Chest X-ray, AP view. Patient: 72 years old, sex F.
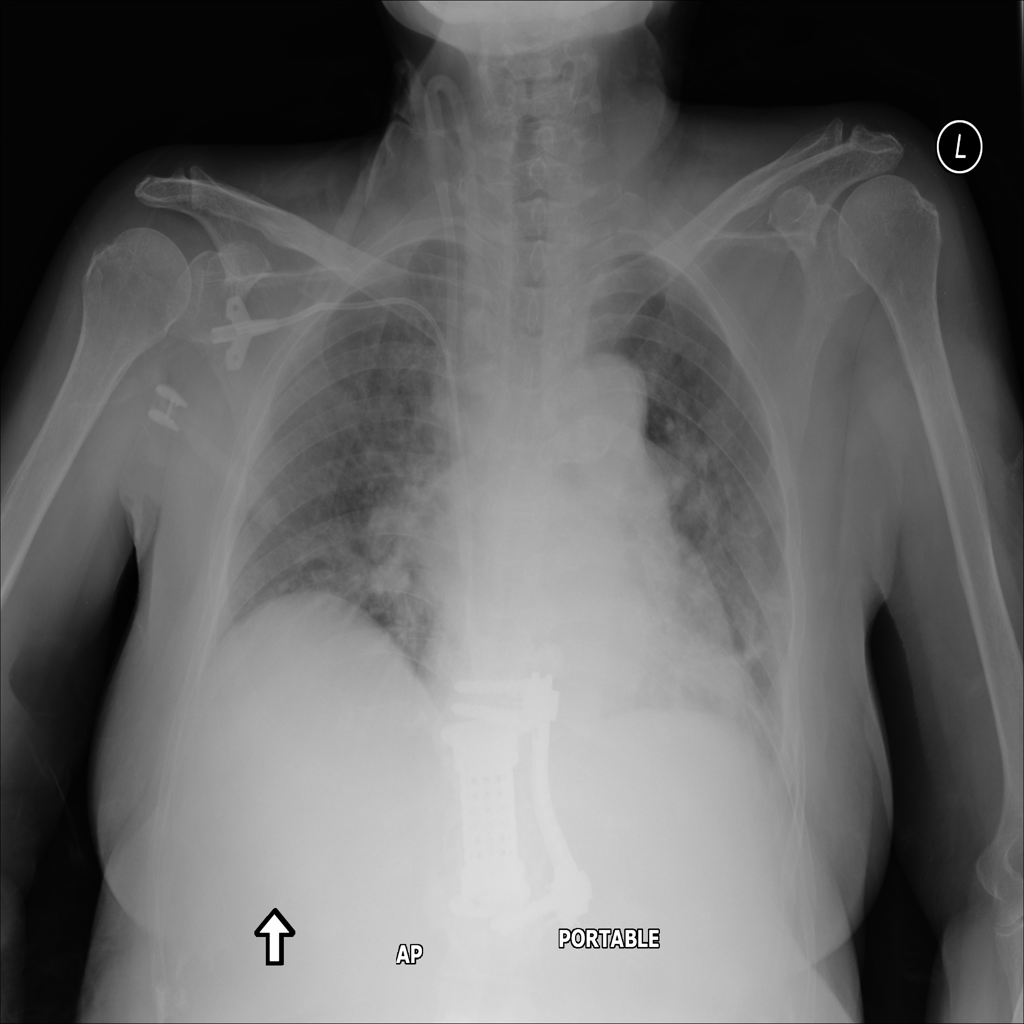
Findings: Fibrosis